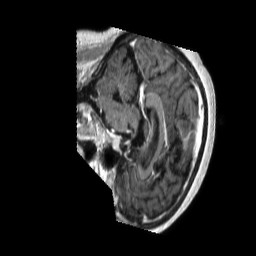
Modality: T1w
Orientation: sagittal
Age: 68
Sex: female
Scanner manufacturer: philips
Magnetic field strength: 1.5 T
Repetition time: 0.008594 s
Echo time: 0.003968 s